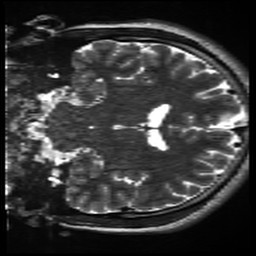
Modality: inplaneT2
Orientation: coronal
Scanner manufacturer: siemens
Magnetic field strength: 3 T
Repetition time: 11 s
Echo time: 0.059 s